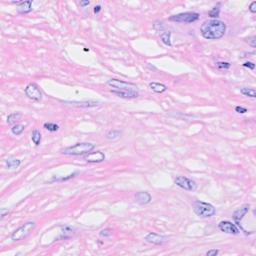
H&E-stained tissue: Breast